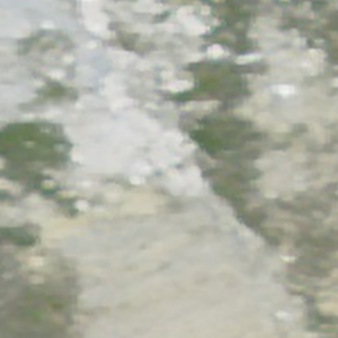
Label: other